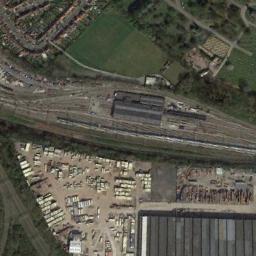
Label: railway_station